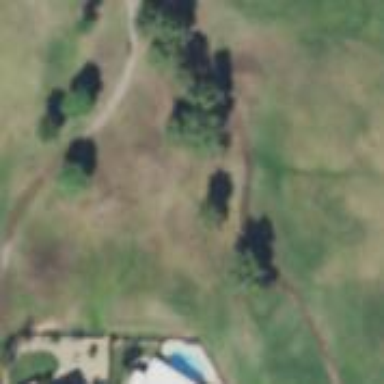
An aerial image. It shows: Area with grass used as rough in golf course.